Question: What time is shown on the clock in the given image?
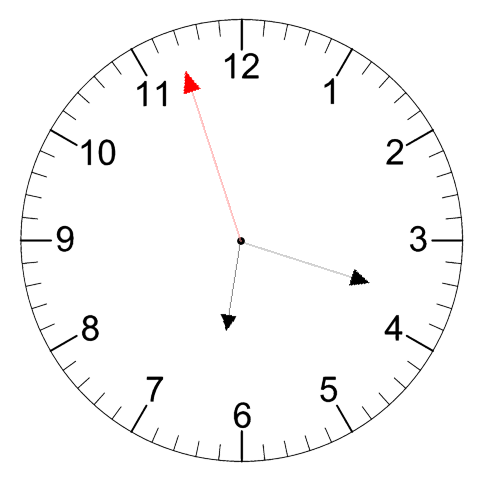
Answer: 06:17:57